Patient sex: M
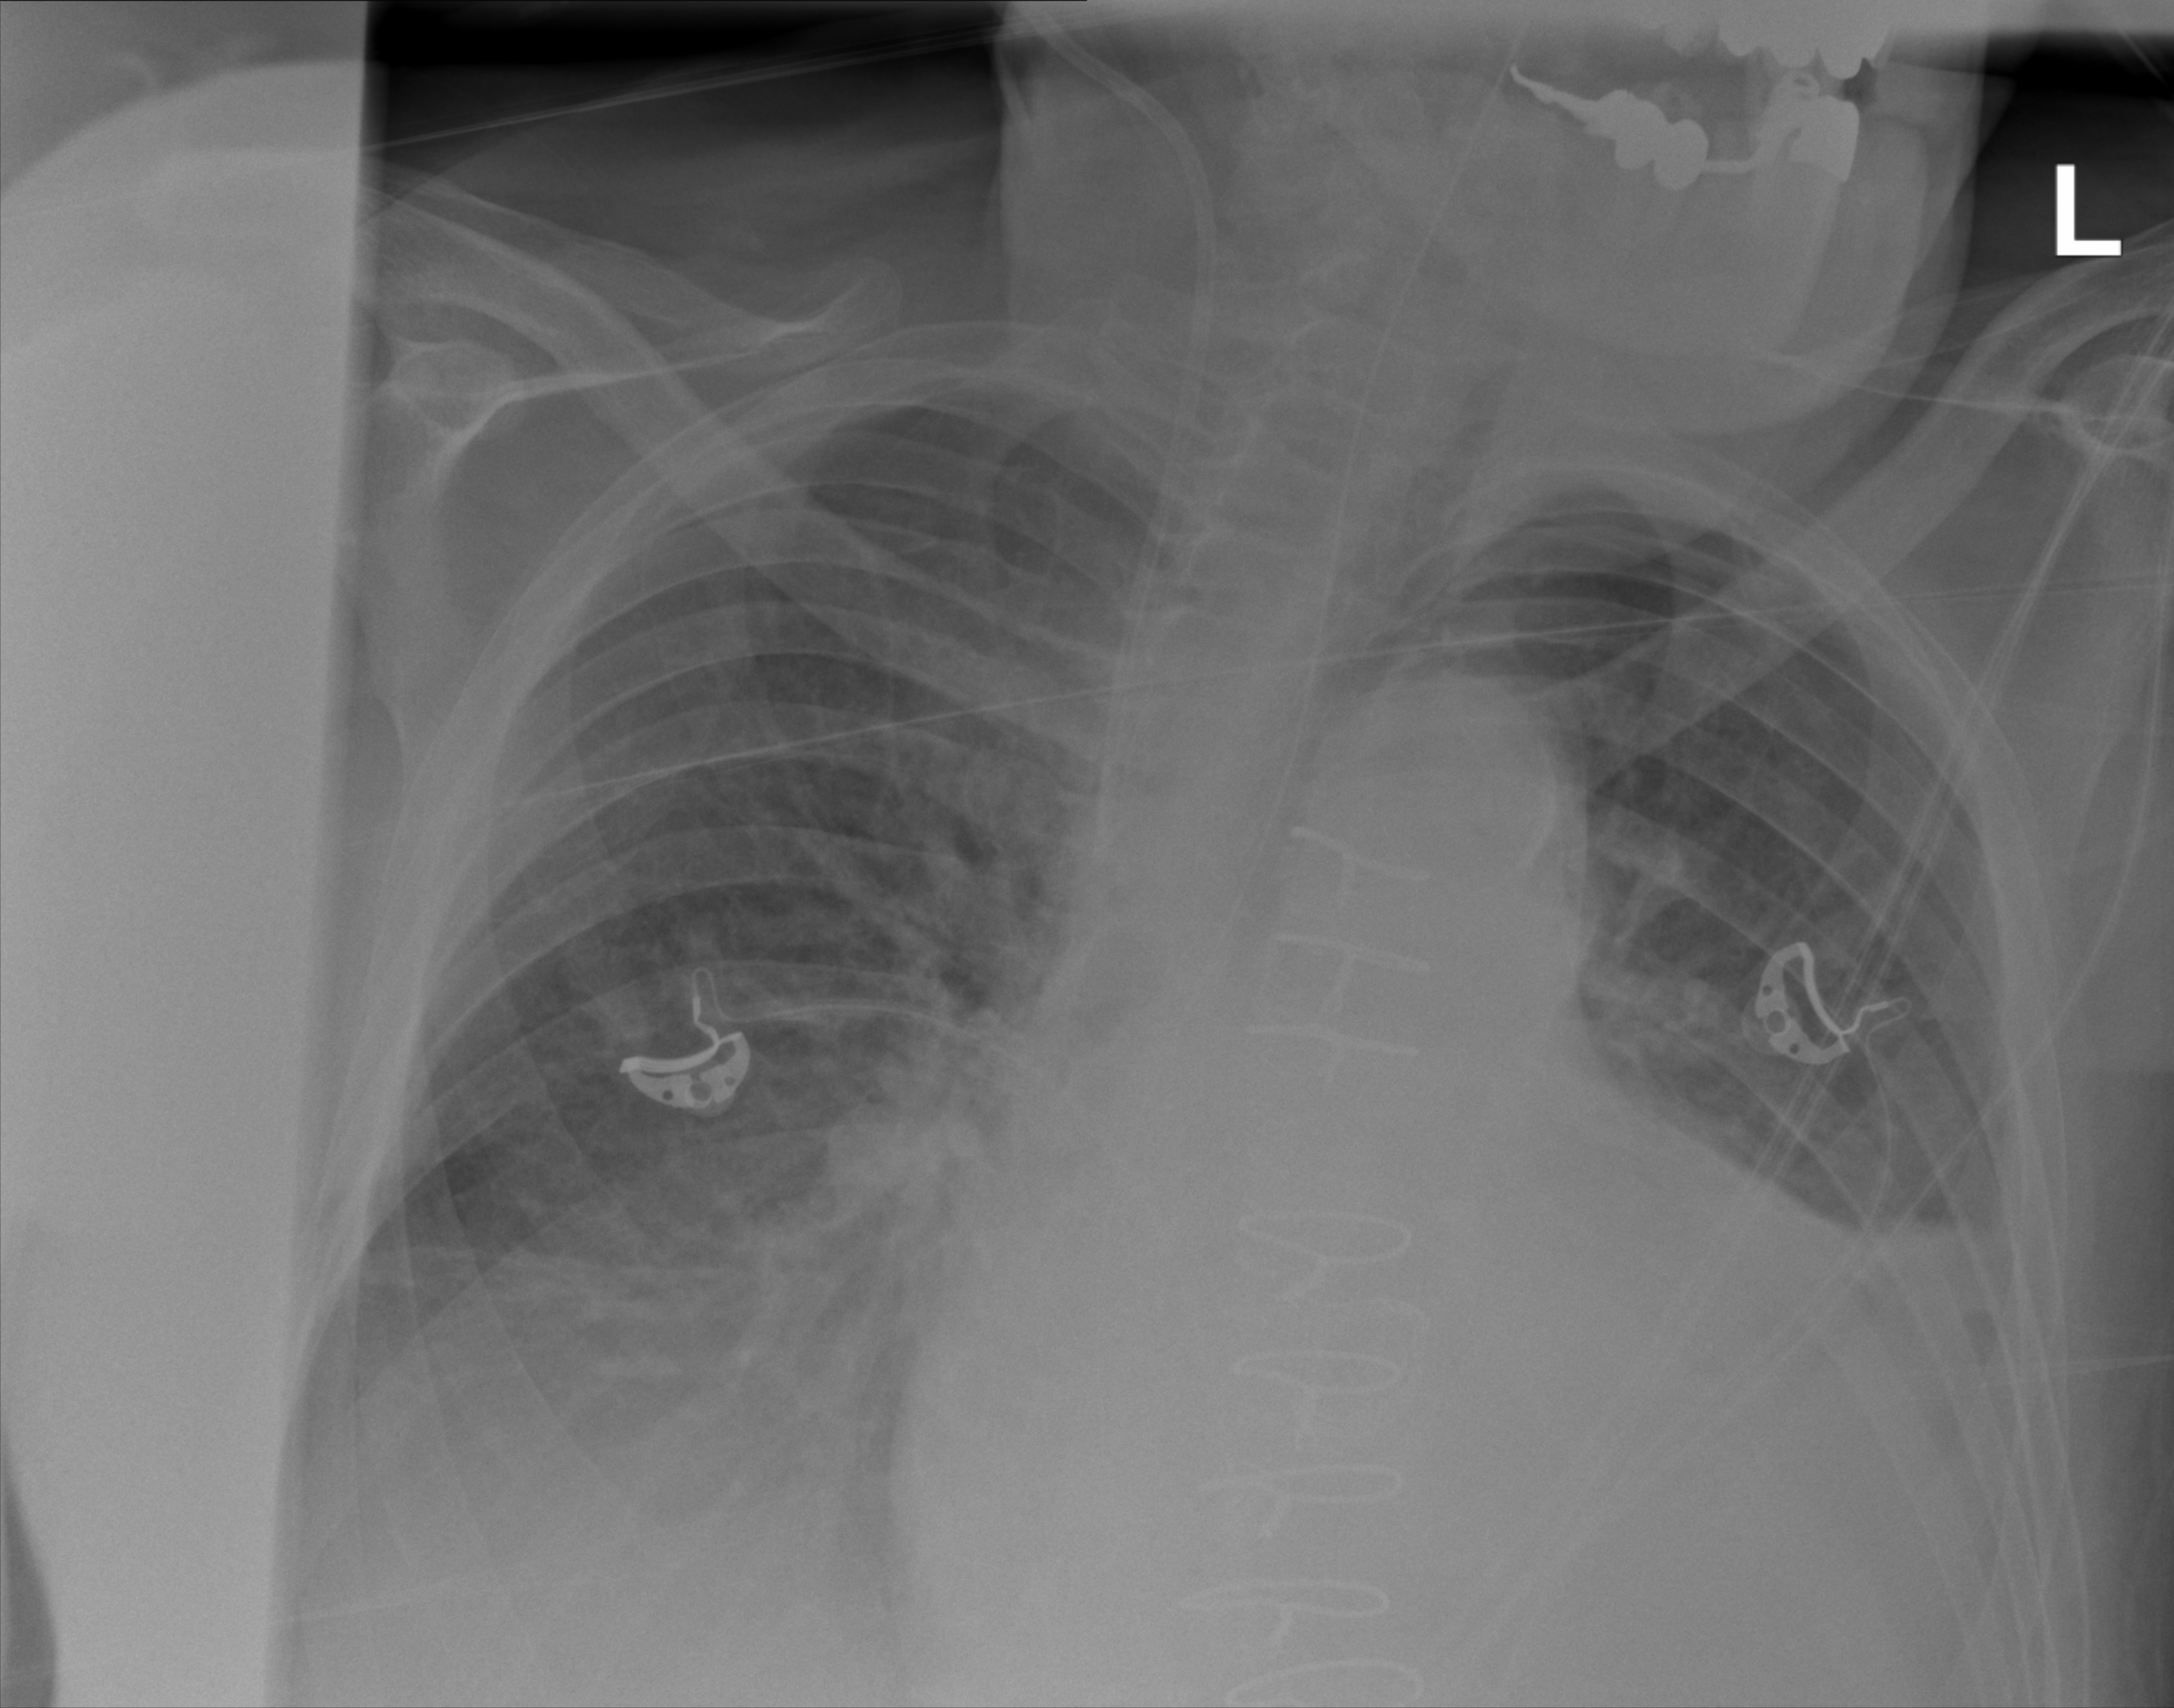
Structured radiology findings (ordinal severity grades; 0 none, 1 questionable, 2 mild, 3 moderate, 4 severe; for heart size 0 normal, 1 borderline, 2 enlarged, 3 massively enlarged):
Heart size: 2
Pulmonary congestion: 2
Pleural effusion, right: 2
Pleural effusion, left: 2
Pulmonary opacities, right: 2
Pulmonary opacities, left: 2
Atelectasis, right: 2
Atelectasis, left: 2